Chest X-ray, PA view. Patient: 53 years old, sex M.
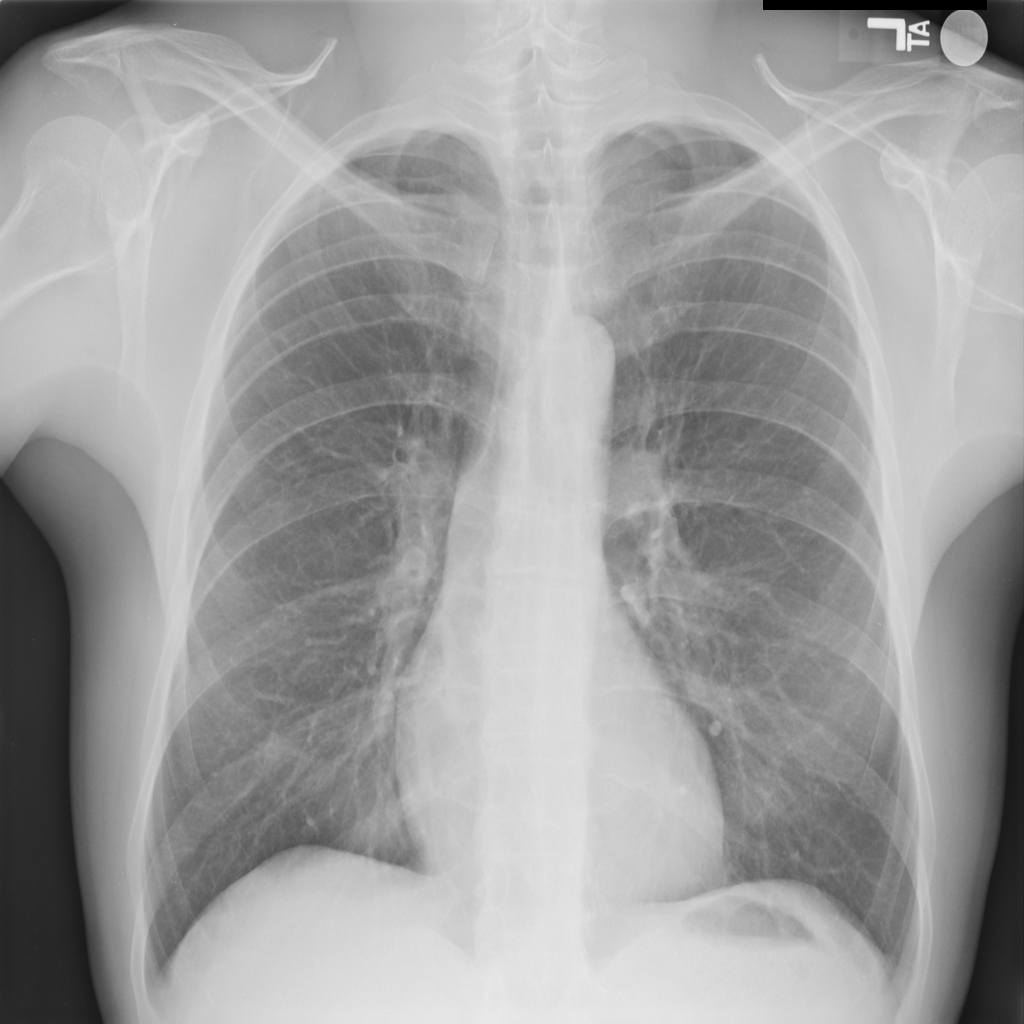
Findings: No Finding